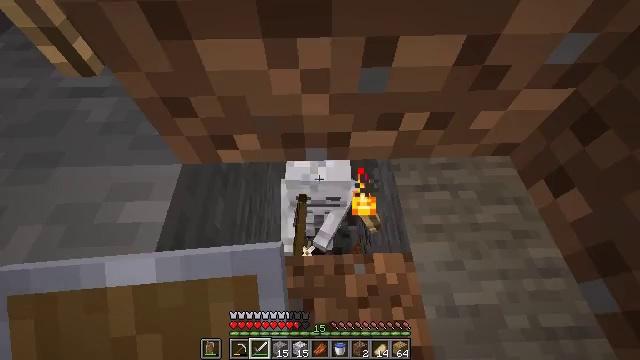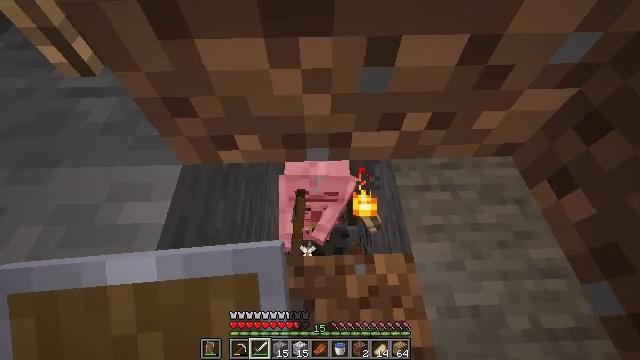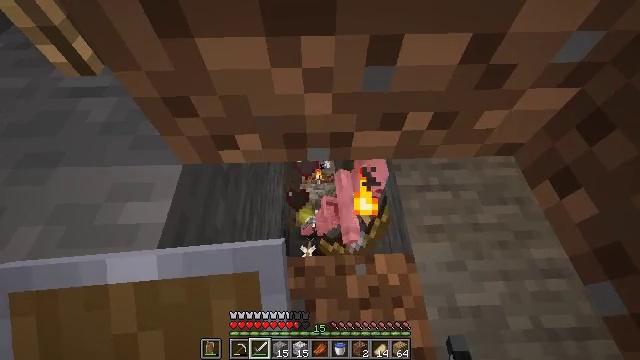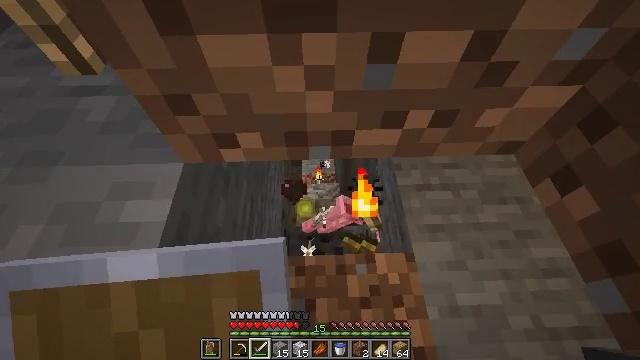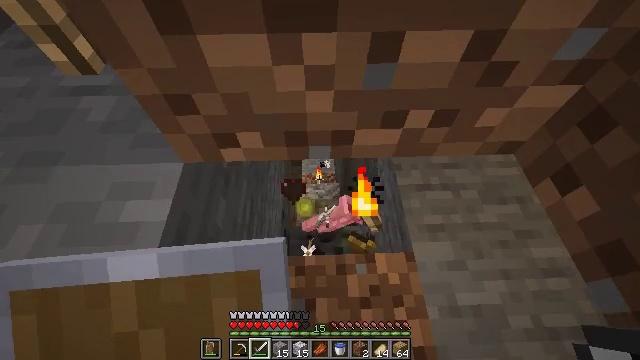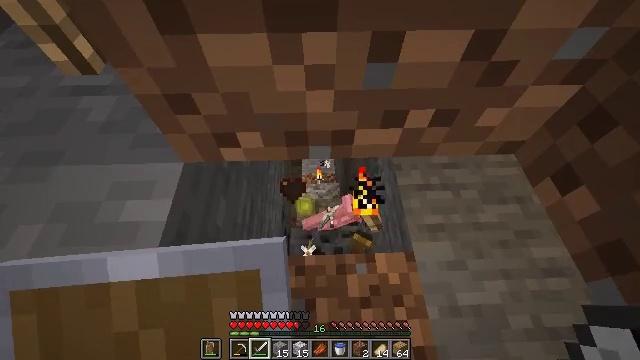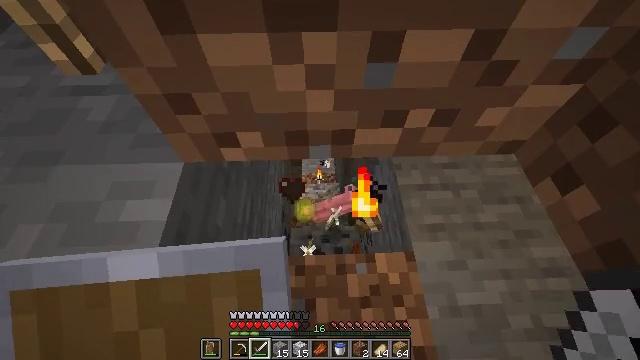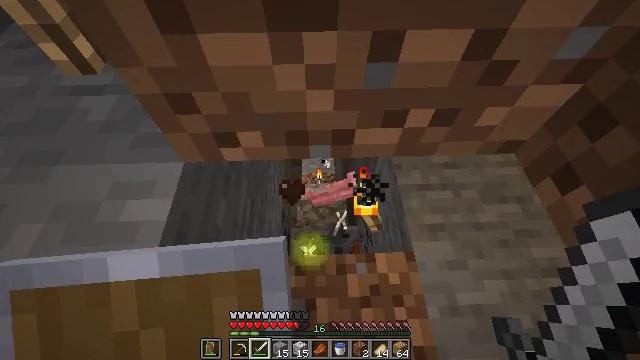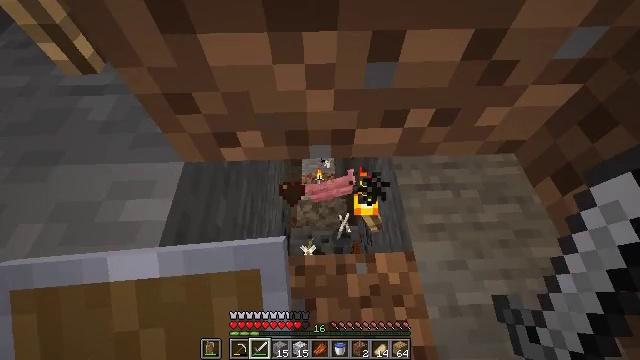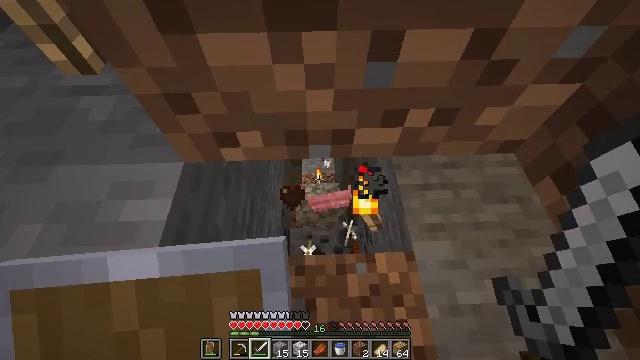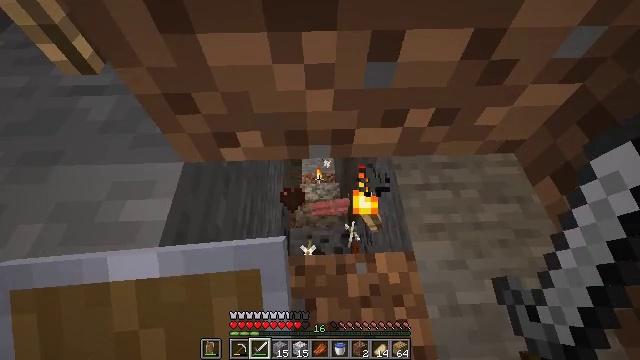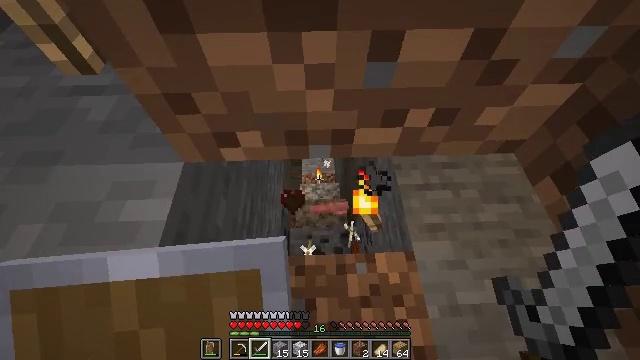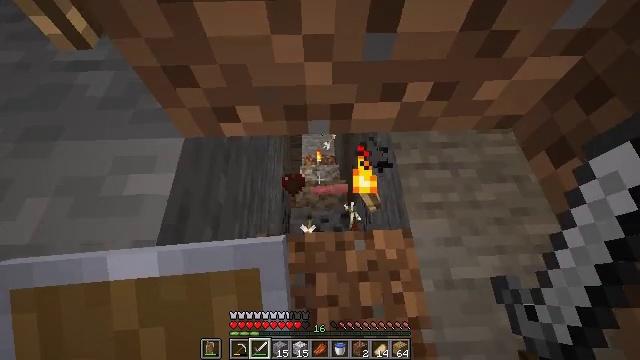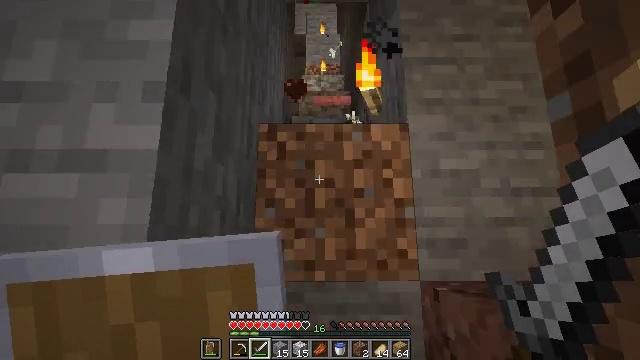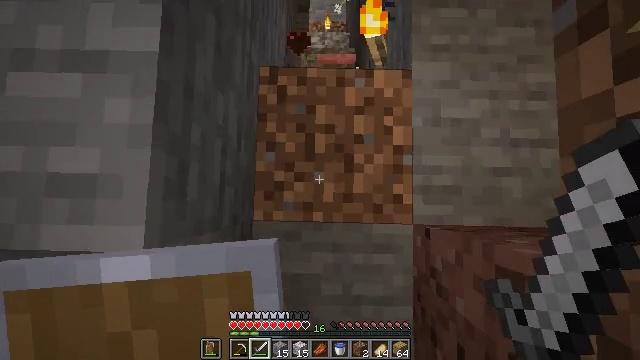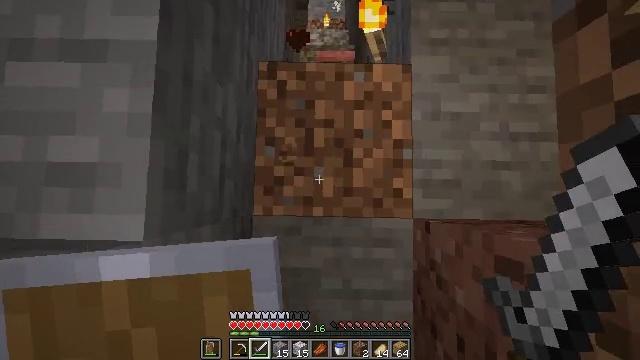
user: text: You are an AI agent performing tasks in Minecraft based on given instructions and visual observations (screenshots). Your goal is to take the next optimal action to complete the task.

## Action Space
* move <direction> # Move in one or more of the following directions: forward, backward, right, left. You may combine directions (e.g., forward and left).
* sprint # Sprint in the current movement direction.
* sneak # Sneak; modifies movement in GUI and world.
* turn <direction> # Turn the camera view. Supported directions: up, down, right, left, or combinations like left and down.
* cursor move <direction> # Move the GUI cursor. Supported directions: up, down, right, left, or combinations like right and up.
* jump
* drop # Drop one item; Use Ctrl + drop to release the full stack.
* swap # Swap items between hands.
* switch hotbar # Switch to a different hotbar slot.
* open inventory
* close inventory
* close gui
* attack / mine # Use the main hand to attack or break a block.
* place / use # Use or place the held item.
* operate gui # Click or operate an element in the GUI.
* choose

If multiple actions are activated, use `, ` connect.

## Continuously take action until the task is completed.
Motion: motion action
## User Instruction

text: Mine dirt from the ground.
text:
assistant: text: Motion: no_op
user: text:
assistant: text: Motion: no_op
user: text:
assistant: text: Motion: no_op
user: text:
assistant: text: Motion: no_op
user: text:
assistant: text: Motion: no_op
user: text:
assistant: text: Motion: no_op
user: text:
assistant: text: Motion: no_op
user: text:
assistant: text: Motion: no_op
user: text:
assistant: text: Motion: no_op
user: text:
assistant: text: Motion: no_op
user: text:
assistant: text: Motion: no_op
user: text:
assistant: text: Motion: move back, turn down
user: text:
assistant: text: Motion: move back, turn left and down
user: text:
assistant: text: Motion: move back, turn left and down
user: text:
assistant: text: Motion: attack / mine
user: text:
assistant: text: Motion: turn right and up, attack / mine
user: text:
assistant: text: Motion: turn right and up, attack / mine
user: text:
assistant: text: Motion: turn up, attack / mine
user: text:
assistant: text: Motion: attack / mine
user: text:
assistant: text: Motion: attack / mine
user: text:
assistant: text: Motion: attack / mine
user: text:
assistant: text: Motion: attack / mine
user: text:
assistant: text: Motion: attack / mine
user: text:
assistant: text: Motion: attack / mine
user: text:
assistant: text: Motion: no_op
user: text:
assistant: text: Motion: attack / mine
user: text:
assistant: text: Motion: attack / mine
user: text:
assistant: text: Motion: attack / mine
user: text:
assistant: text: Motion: attack / mine
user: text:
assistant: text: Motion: attack / mine